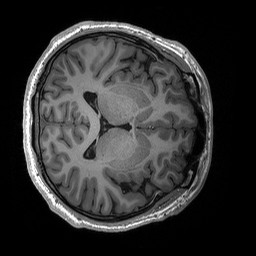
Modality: T1w
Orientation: axial
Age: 18
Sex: male
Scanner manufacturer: siemens
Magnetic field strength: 3 T
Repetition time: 2.53 s
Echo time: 0.00227 s